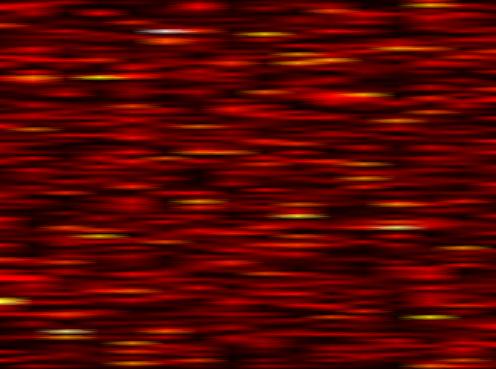
Label: FOFDM